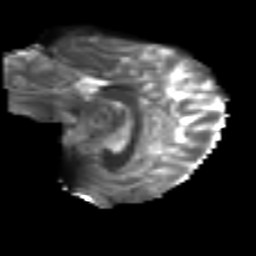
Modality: T2w
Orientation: sagittal
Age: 36
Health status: ill
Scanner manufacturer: philips
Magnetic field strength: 3 T
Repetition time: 9 s
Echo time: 0.127 s